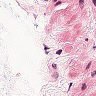
Metastatic tissue present: no